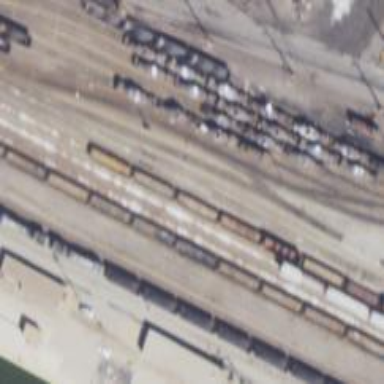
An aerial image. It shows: Railway siding for service.